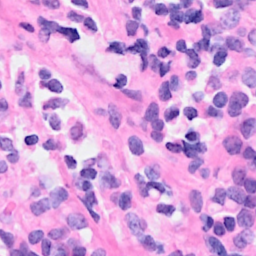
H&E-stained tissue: Breast